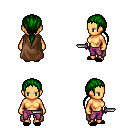
a pixel art fantasy rpg character, female body template, human, tanned skin, brown cape, magenta pants, green ponytail hairstyle, black slippers, dagger, four views (front, back, left, right), 2x2 character sprite sheet, small pixel art, hard edges, no anti-aliasing